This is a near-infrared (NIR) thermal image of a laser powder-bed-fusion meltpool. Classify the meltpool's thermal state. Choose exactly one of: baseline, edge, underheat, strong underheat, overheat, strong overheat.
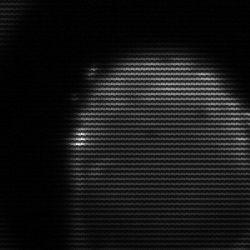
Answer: edge